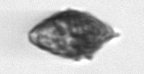
Label: Kryptoperidinium_triquetrum